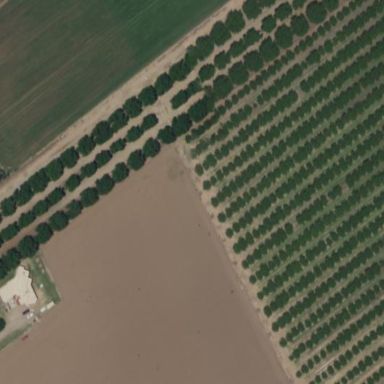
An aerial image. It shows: Orchard.